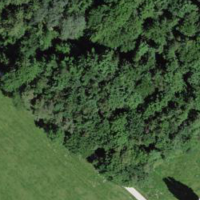
EUNIS habitat code: 41
Species observed at this site:
Chroicocephalus ridibundus
Phalacrocorax carbo
Podiceps cristatus
Fulica atra
Anas platyrhynchos
Parus major
Cuculus canorus
Mergus merganser
Troglodytes troglodytes
Fringilla coelebs